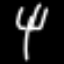
Label: fork